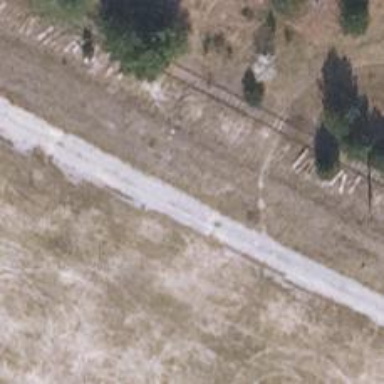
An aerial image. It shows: Track with grade 4 track type.